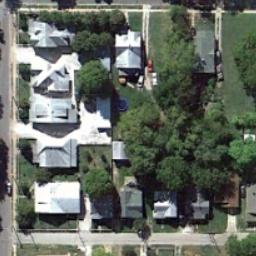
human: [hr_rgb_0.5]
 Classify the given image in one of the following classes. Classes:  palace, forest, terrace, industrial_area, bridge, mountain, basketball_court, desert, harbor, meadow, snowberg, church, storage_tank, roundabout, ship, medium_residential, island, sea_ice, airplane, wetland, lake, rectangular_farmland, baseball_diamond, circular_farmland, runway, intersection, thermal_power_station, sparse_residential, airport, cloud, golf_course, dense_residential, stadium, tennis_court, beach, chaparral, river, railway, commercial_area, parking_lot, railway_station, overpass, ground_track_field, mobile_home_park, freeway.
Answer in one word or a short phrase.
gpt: medium_residential